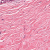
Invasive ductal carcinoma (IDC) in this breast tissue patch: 0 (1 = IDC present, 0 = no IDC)